Aerial crown-view tile of a tropical tree (Barro Colorado Island, Panama), acquired 20240716:
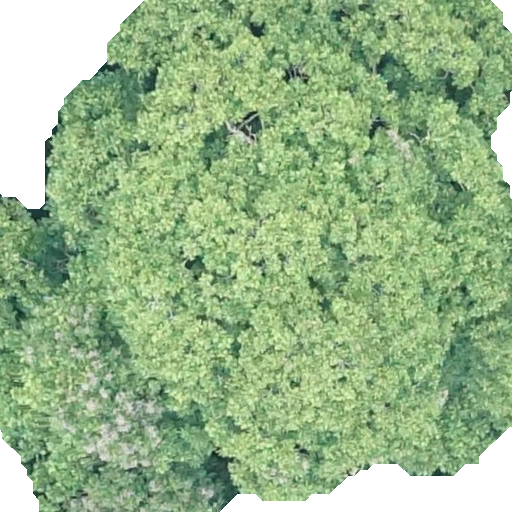
Species: Dipteryx oleifera
GBIF accepted scientific name: Dipteryx oleifera
Crown area: 419.988 m²